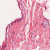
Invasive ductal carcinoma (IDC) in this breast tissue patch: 0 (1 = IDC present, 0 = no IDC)